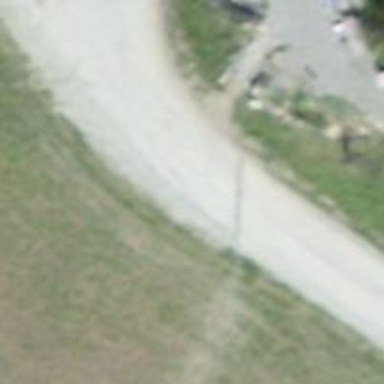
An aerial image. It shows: Gravel track with grade 2 quality.